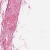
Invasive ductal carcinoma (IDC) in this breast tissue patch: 0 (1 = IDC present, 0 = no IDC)